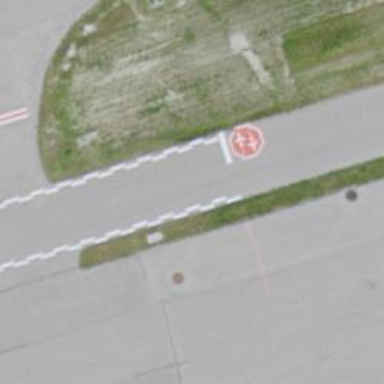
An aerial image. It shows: Road with "give way" sign.